Question: I read about it and I found <URL> and several 'UIViewControllers'. I want to show both the master controller and the detail controller at the same time in portrait orientation like it is looks in horizontal orientation. Please help me.
My interface is looks like

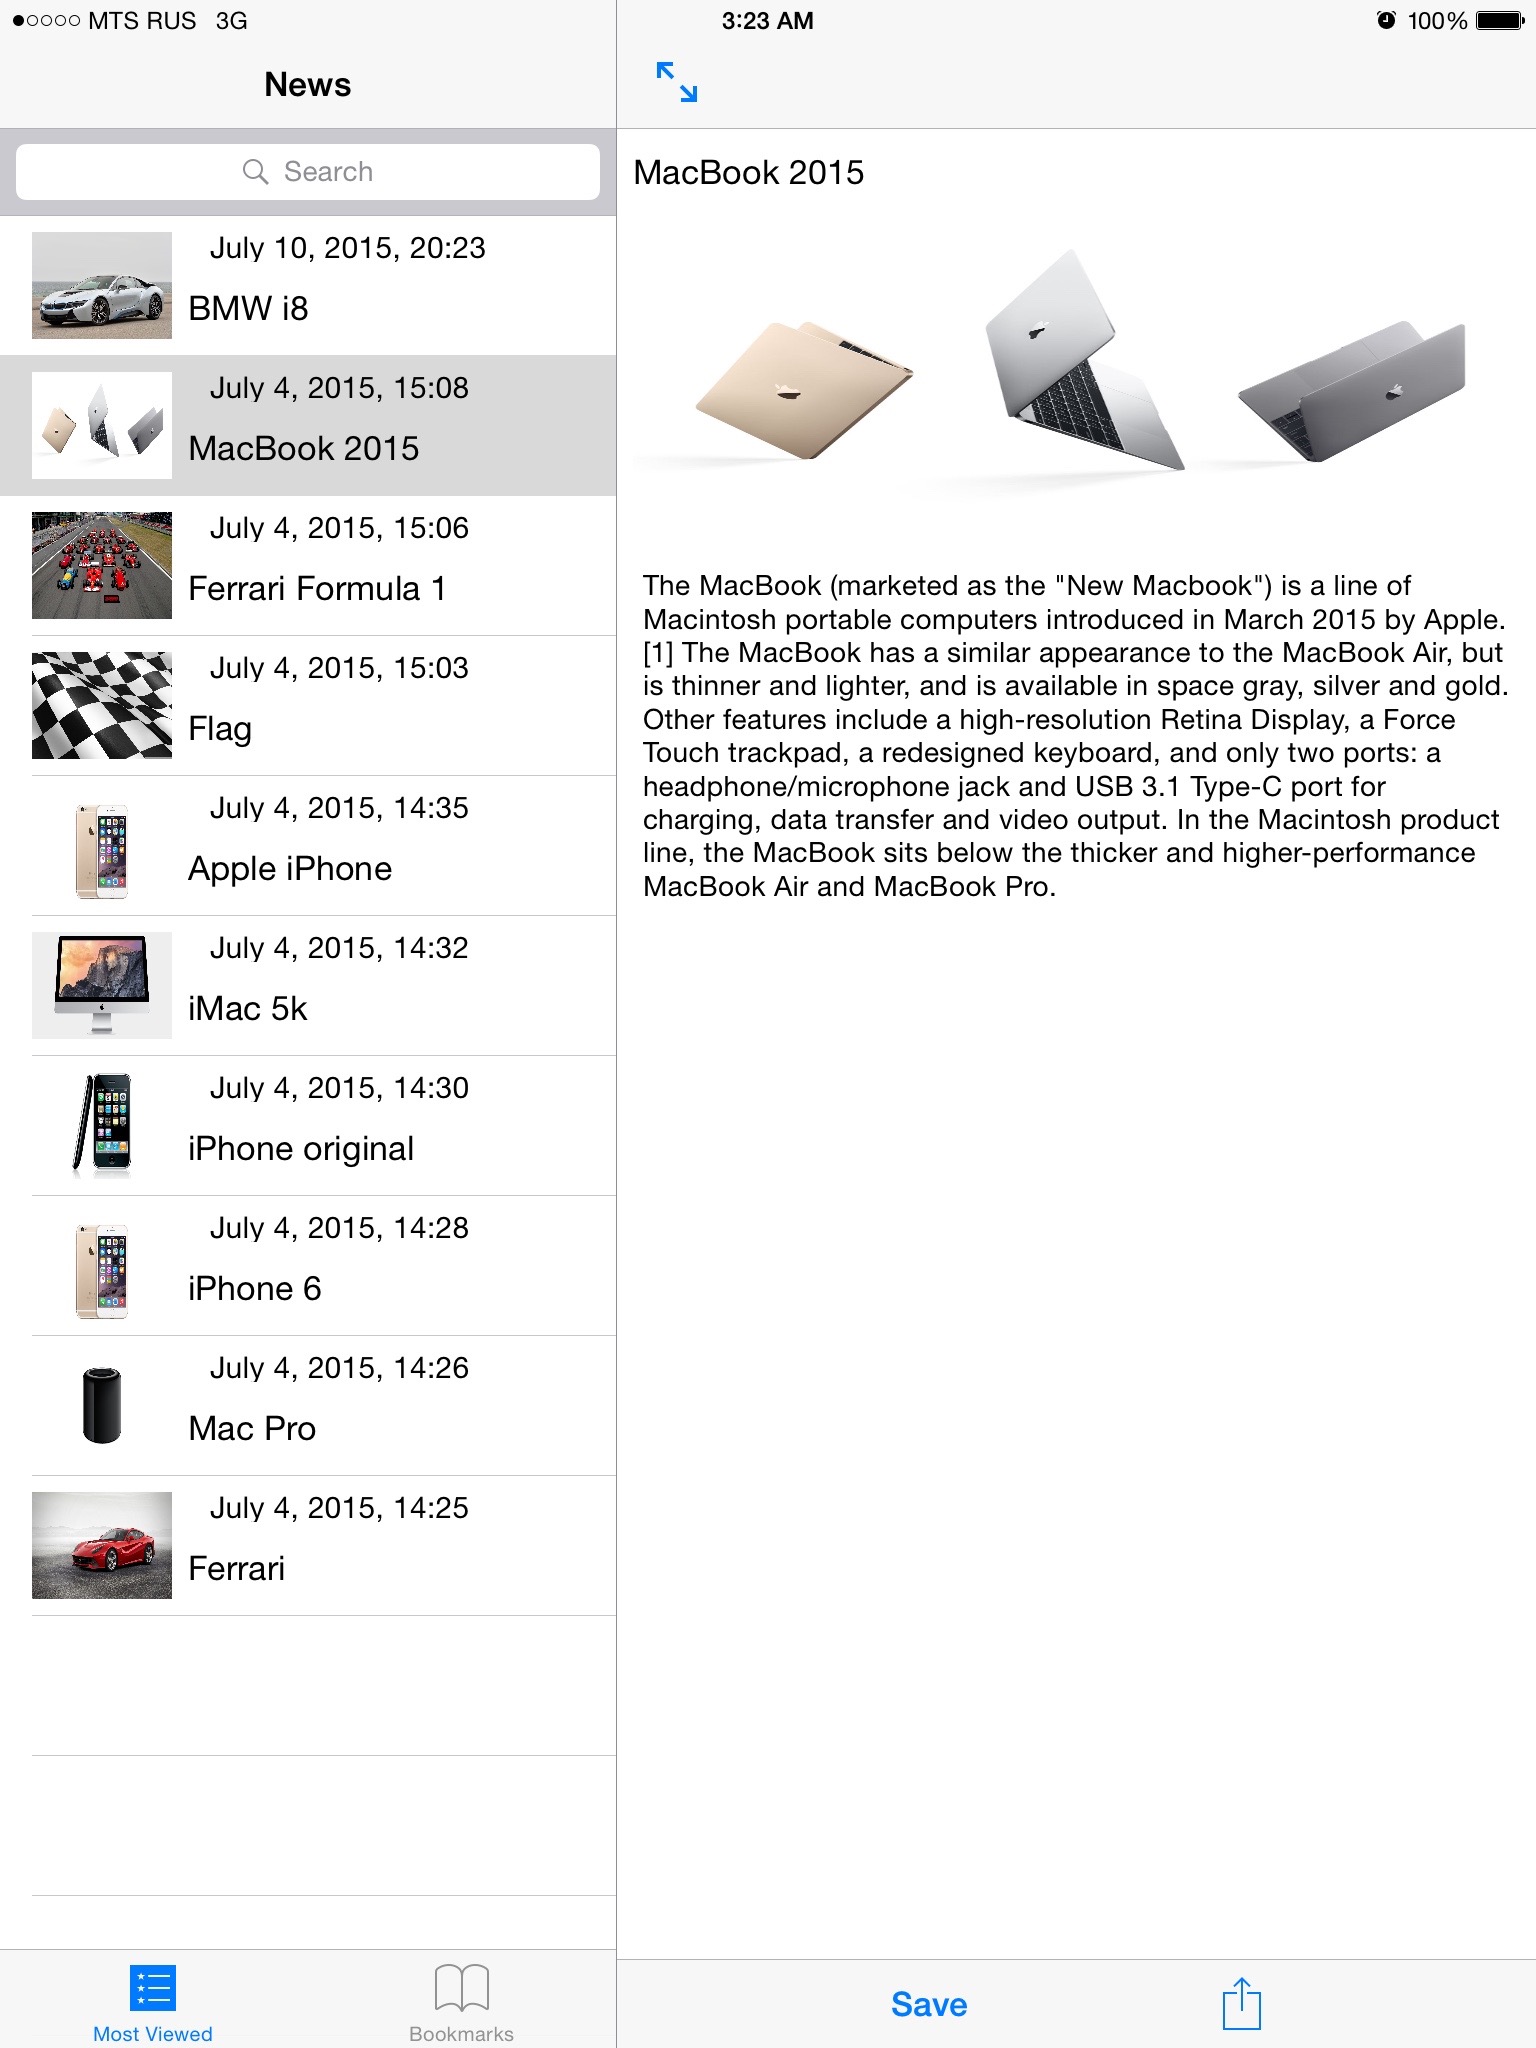
Answer: I found a simple solution. I made a class for the 'UISplitViewController' then I wrote the following code within it.
'''
import UIKit
class Split: UISplitViewController, UISplitViewControllerDelegate {
override func viewDidLoad() {
super.viewDidLoad()
self.delegate = self
}
override func didReceiveMemoryWarning() {
super.didReceiveMemoryWarning()
}
func splitViewController(svc: UISplitViewController, shouldHideViewController vc: UIViewController, inOrientation orientation: UIInterfaceOrientation) -> Bool {
return false
}
}
'''